Question: Hi i have HTML with an Inline-Image like this
'''
<p style="">
<img src="df9b4006-930e-45d7-8123-bec019a37800.png" height="178" width="112">text
</p>
'''
but the text is vertical-centered to the image, how can i position it on the bottom-base-line of the image in the same line?

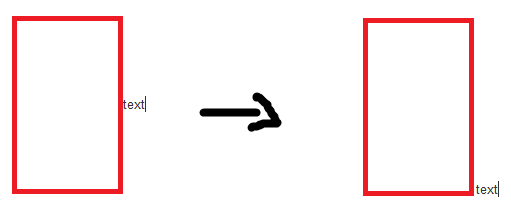
Answer: '''
p img {vertical-align: baseline;}
'''
And here is info about vertical-align: <URL>